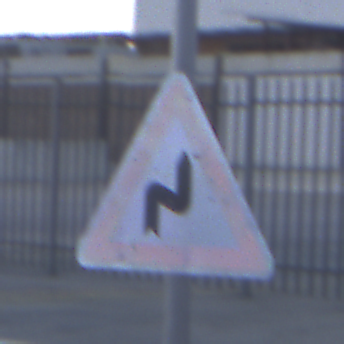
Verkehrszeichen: DoppelkurveRechts
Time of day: SunriseSunset
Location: Outdoor (Suburban)
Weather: PartlyCloudy
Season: NotSpecified
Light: Natural